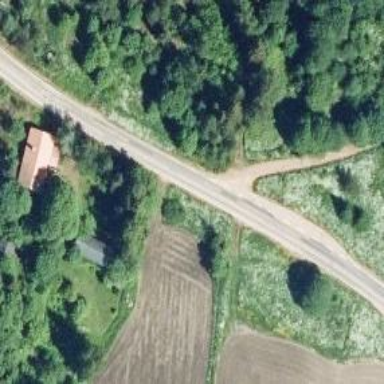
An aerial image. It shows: Tertiary road with asphalt surface.